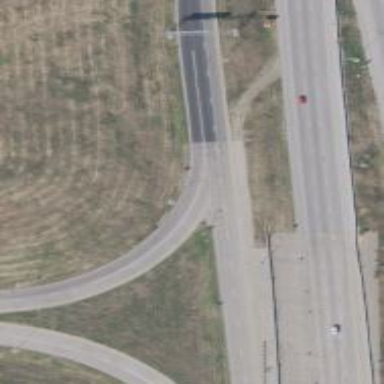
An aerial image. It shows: Secondary road with frontage road.